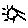
Label: sun